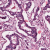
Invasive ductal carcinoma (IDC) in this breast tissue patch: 1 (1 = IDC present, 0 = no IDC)